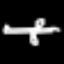
Label: airplane